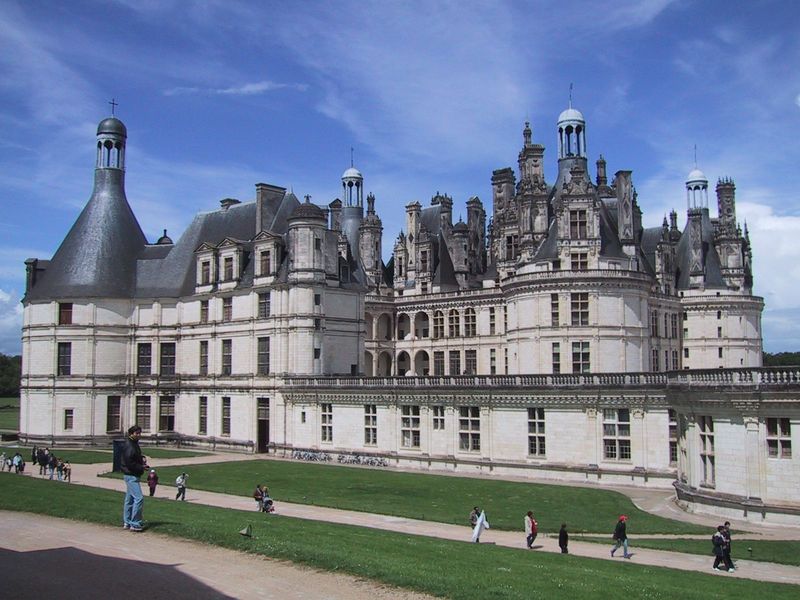
Titel: Schloss von Chambord
Standort: Chambord, Schloß (EU - F); (F Loiretal) (EU - F - Loiretal)
Schlagwörter: himmel, mann, weiß, wolken, menschen, fenster, frankreich, geschwungen, grau, hell, laterne, männer, anlage, dach, gras, park, rasen, schloss, weg, wiese, leute, wand, architektur, barock, spitze, stein, wege, schön, rund, turm, balkon, terrasse, bogen, fassade, passanten, dächer, giebel, mauer, besucher, kuppel, france, granit, balkone, foto, bögen, erker, arkade, kreuz, kuppeln, türmchen, türme, palast, balustrade, festung, gauben, blanc, kreuze, gotisch, kapelle, graben, ballustrade, fesnter, pierre, versailles, loire, schlossanlage, architecture, touristen, rundturm, tum, chapelle, église, chateau, photographie, märchenhaft, tour, schieferdach, spitzdächer, visite, 19. jahrhundert, 1700, chambord, tuile, tourisme, celle, kuppelm, religieux, patrimoine, néo-classique, pasasnten, dachrasen, ardoises